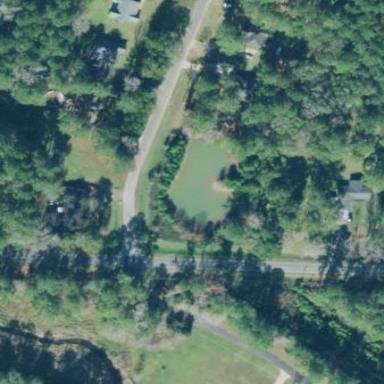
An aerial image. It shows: Pond surrounded by natural water.